Question: I am following these steps: <URL>
But when I try to run it on the server, I get this:
Could anyone help me, how could I test my webservice? Thank you!
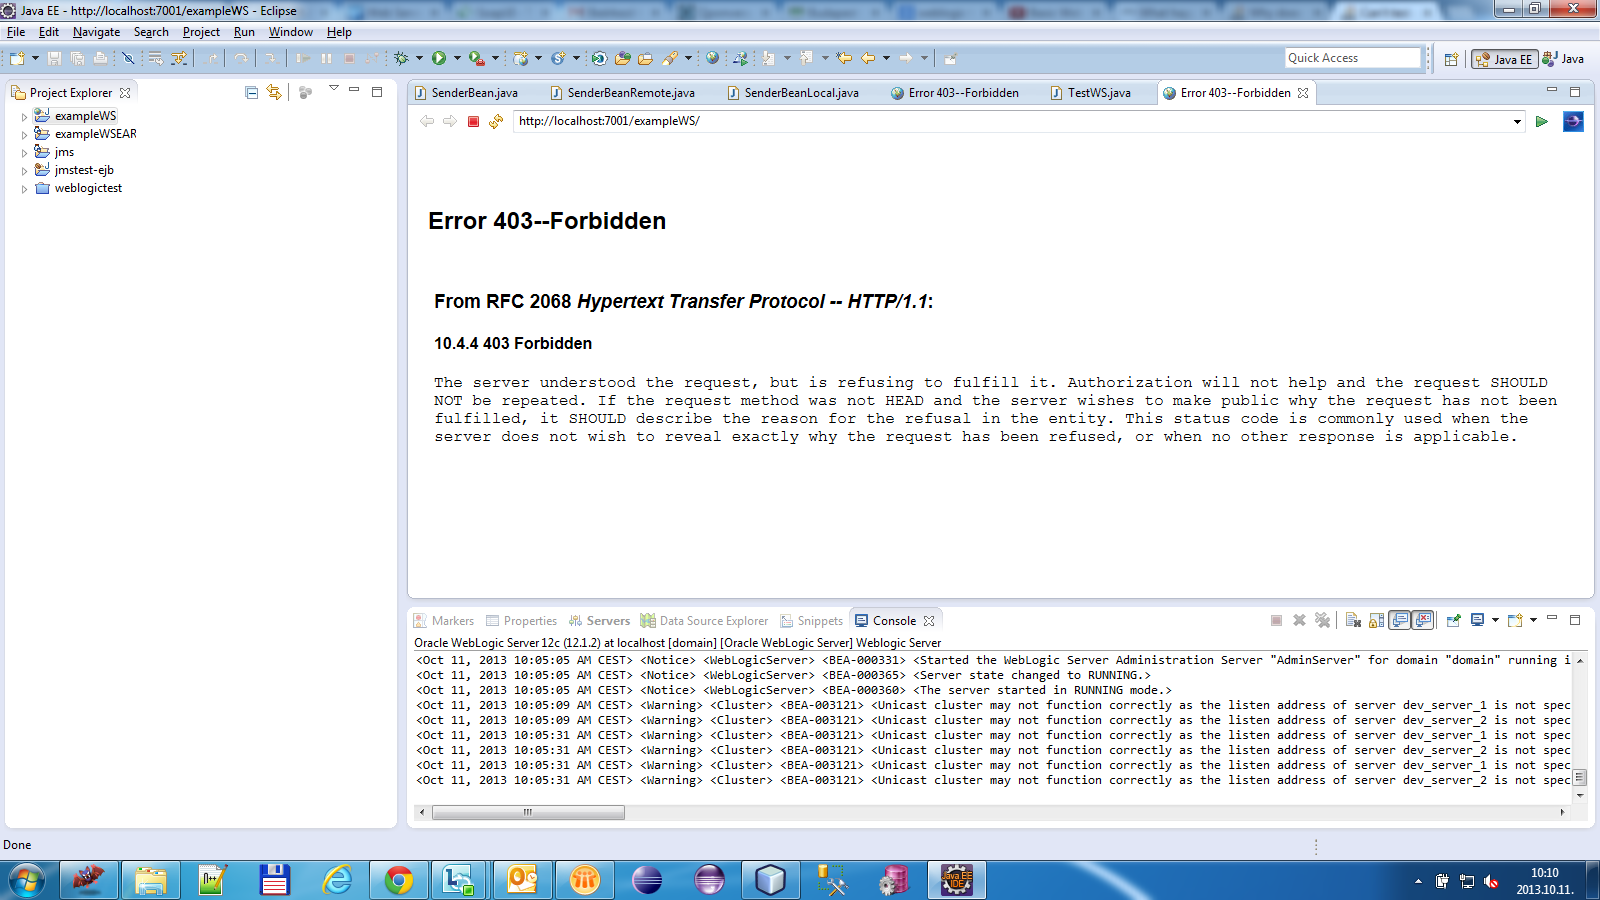
Answer: It looks like you are trying to connect to the root directory- normally you would be pointing at a file such as a wsdl, or the web services link in weblogic.
Try connecting outside of eclipse - use a browser. Navigate to the server console (hostname:port/console in weblogic development mode), then try going to the webservice from within there. There is a link to the test point.